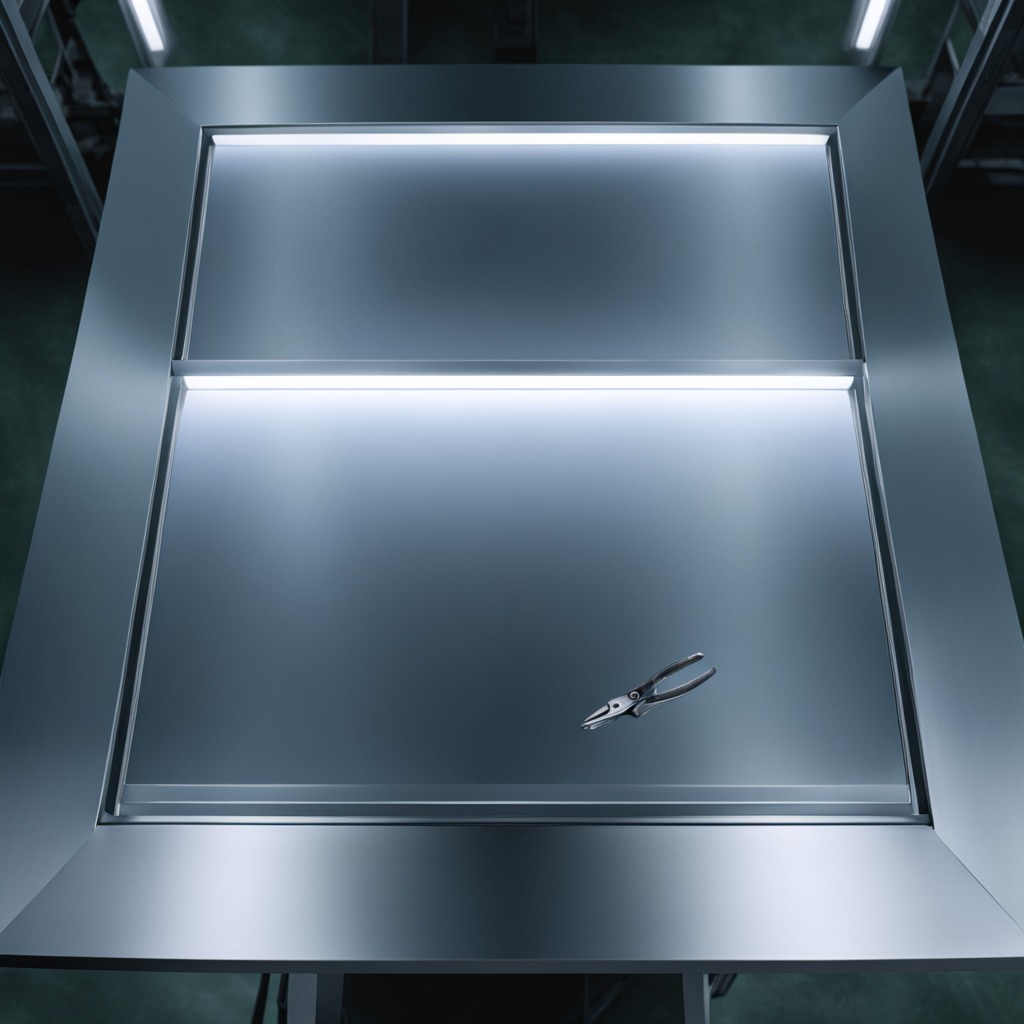
A plier is lying on the metal table.